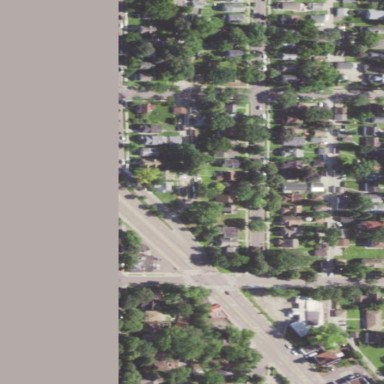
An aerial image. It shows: Sidewalk.